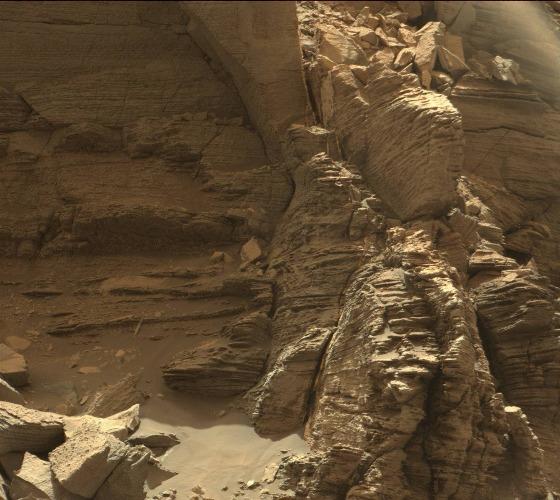
Terrain classes present: Bedrock, Gravel / Sand / Soil, Rock, Shadow